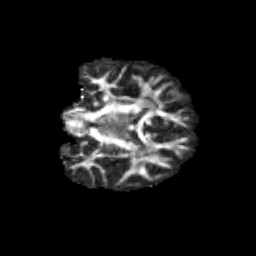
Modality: FA
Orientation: coronal
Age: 13
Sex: male
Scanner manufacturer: siemens
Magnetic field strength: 3 T
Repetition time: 3.8 s
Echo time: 0.07 s